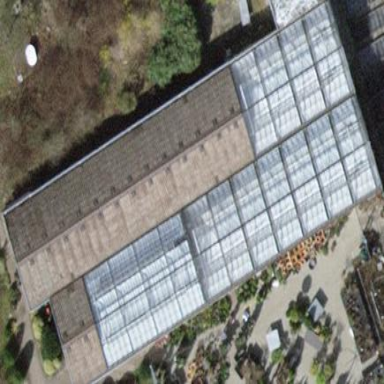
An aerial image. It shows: Greenhouse.